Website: macys
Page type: delivery-shipping
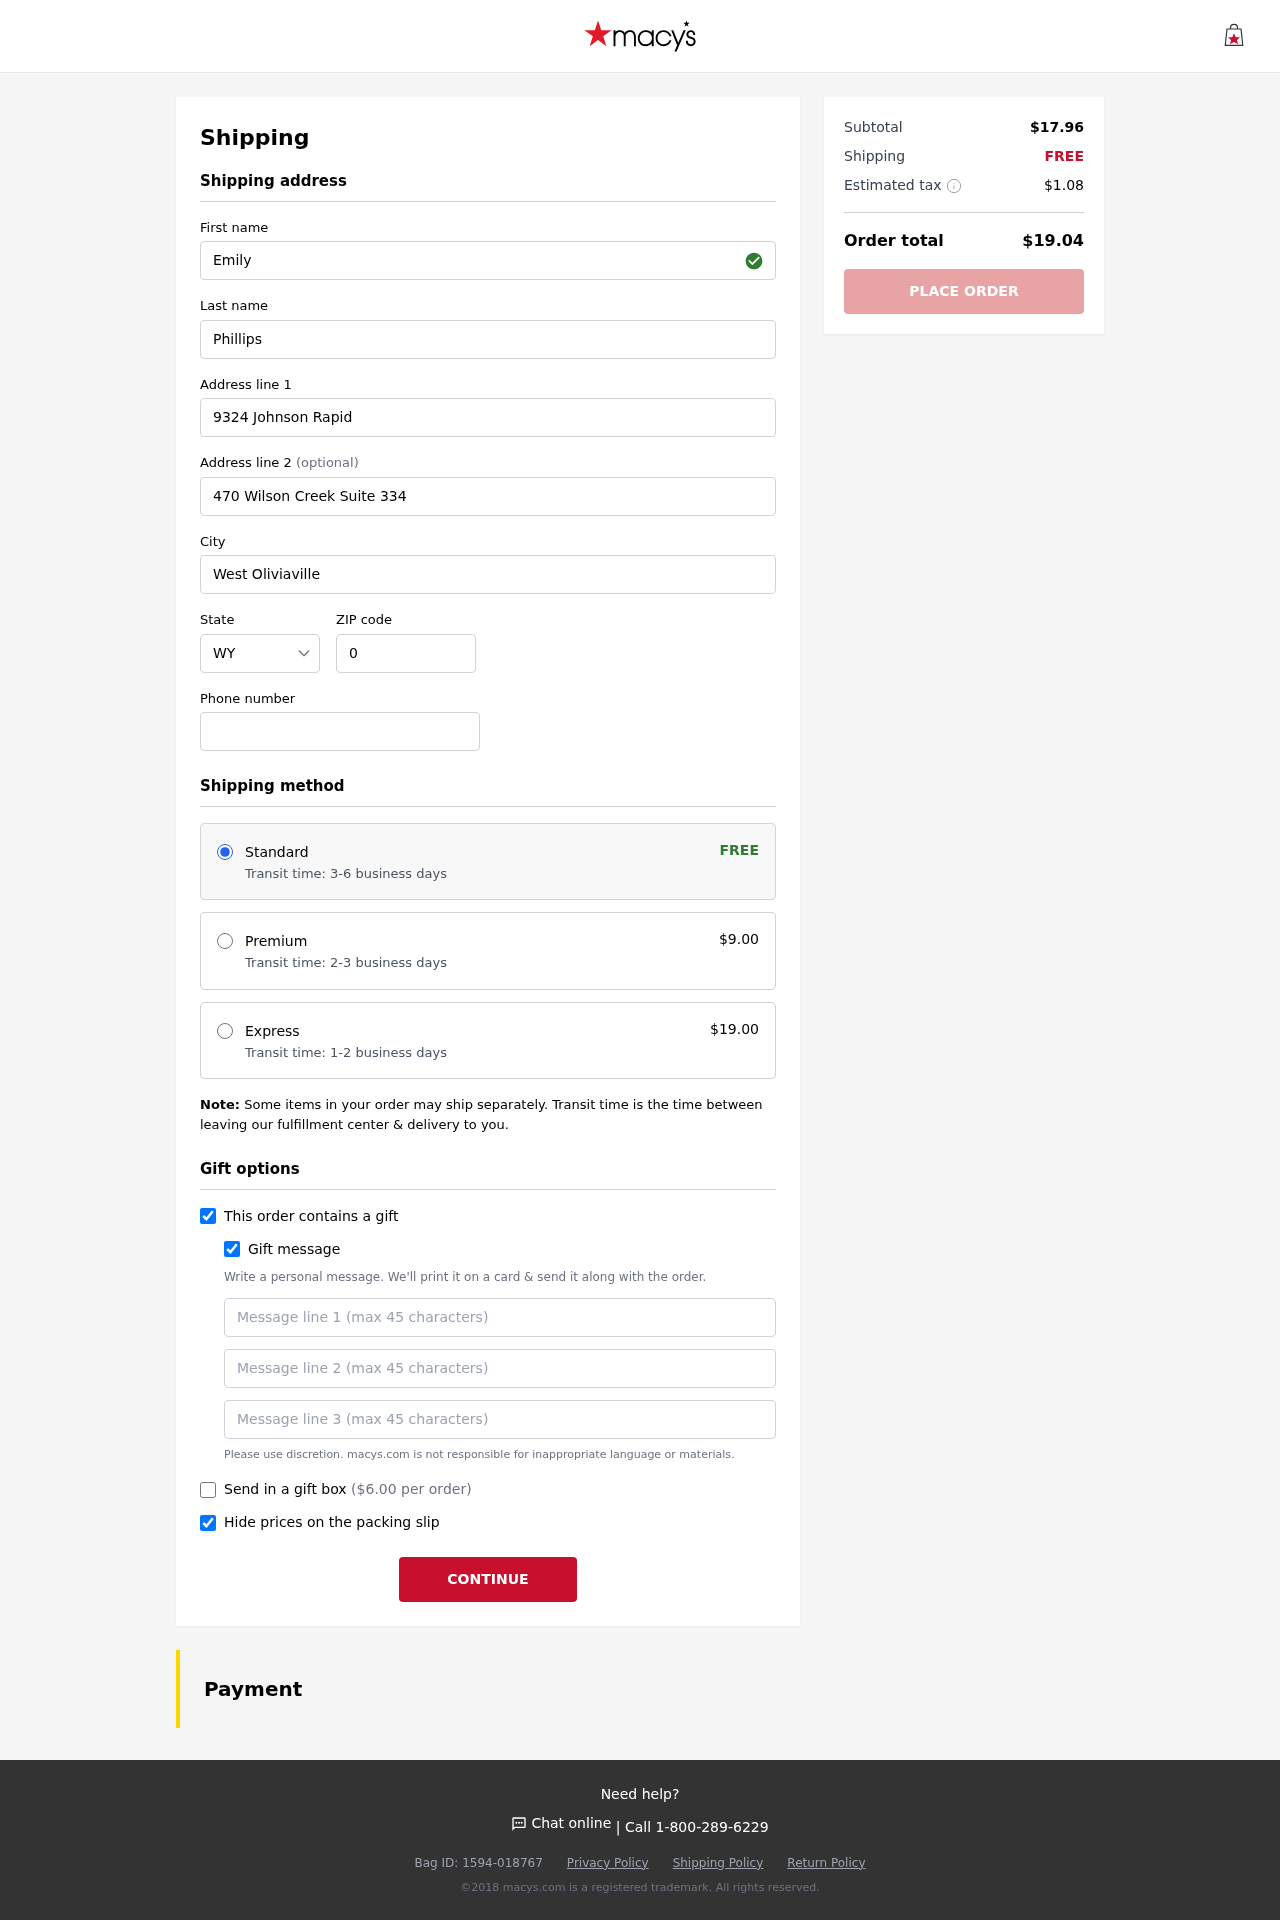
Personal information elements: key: PII_STATE_ABBR
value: WY
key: PII_FIRSTNAME
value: Emily
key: PII_LASTNAME
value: Phillips
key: PII_STREET
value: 9324 Johnson Rapid
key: PII_STREET2
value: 470 Wilson Creek Suite 334
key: PII_CITY
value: West Oliviaville
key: PII_POSTCODE
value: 03507
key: PII_PHONE
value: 2273120327
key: PII_GIFT_MESSAGE
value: Hey Danielle! I thought these delicious tortillas would be perfect for all those fun meals we've been dreaming about together. Can’t wait to have a little fiesta with you soon!  Emily
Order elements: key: ORDER_SHIPPING_STANDARD
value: Transit time: 3-6 business days
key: ORDER_SHIPPING_COST
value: FREE
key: ORDER_SHIPPING_PREMIUM
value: Transit time: 2-3 business days
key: ORDER_SHIPPING_PREMIUM_PRICE
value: $9.00
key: ORDER_SHIPPING_EXPRESS
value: Transit time: 1-2 business days
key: ORDER_SHIPPING_EXPRESS_PRICE
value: $19.00
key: ORDER_GIFT_BOX_PRICE
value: ($6.00 per order)
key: ORDER_SUBTOTAL
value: $17.96
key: ORDER_SHIPPING_COST2
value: FREE
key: ORDER_TAX
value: $1.08
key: ORDER_TOTAL
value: $19.04